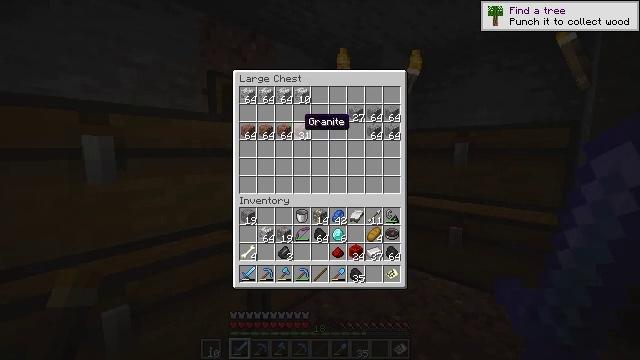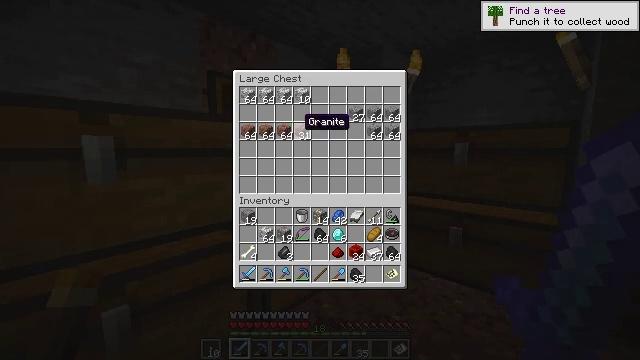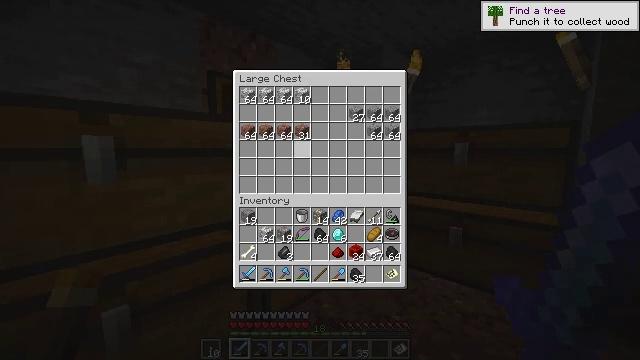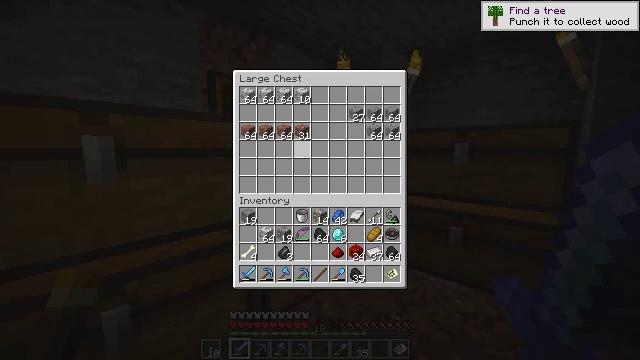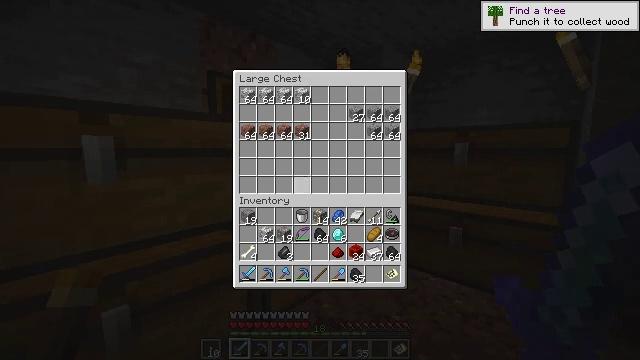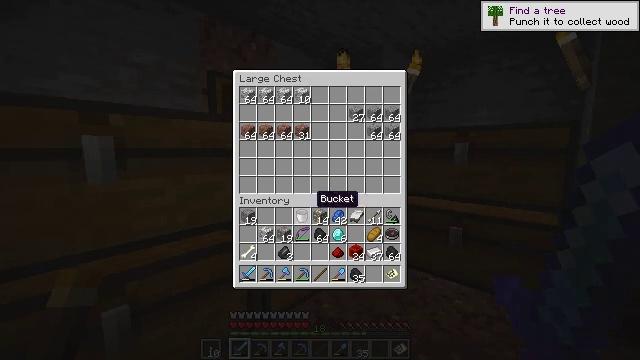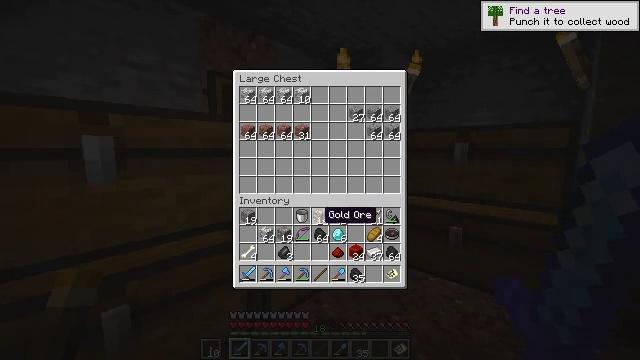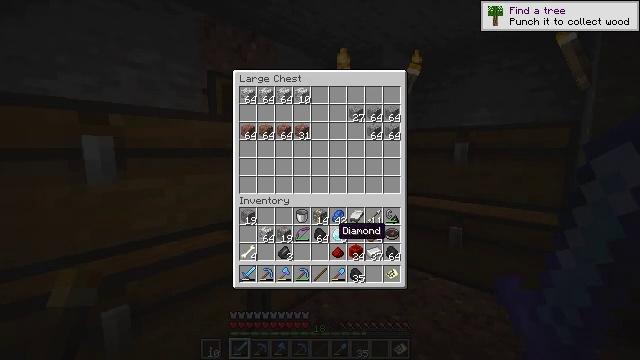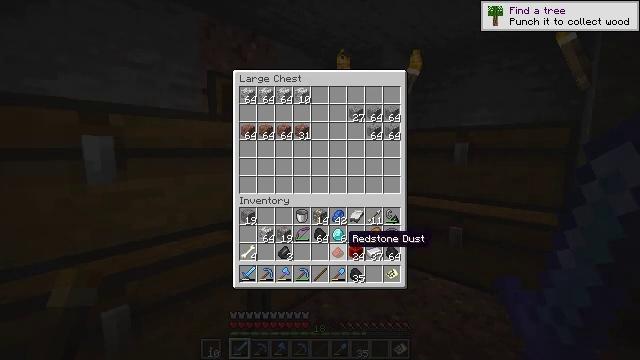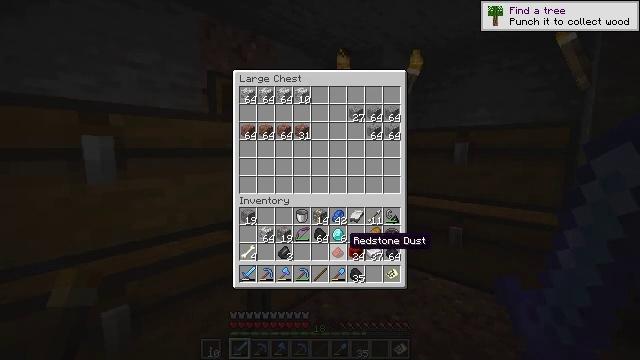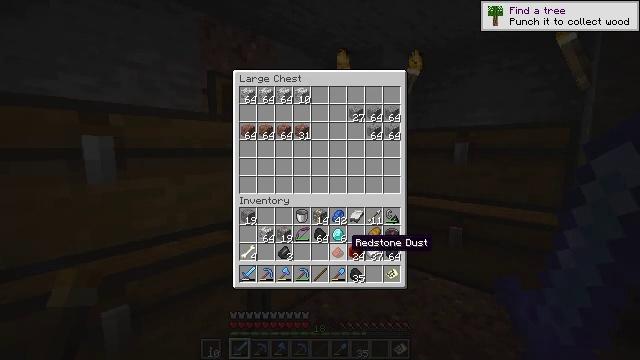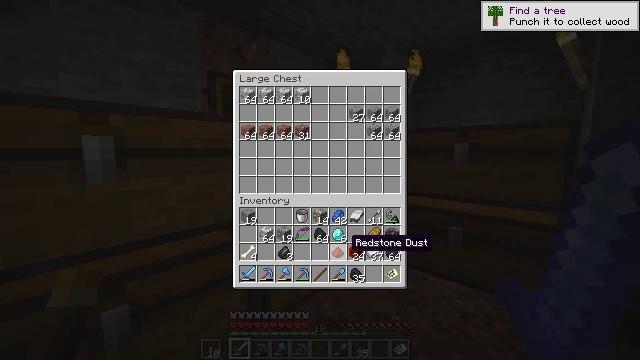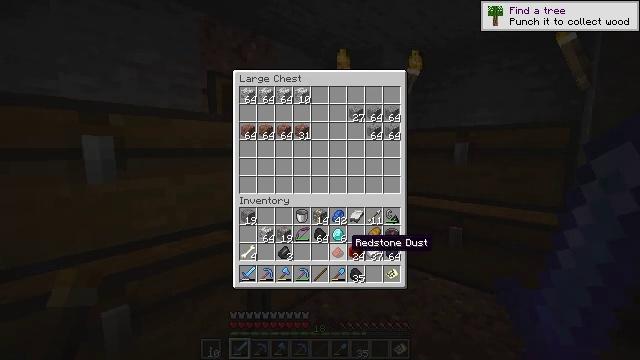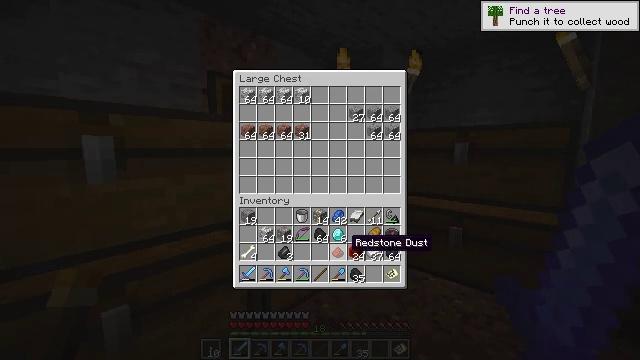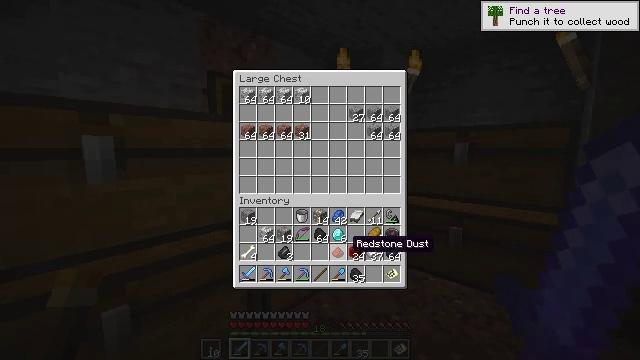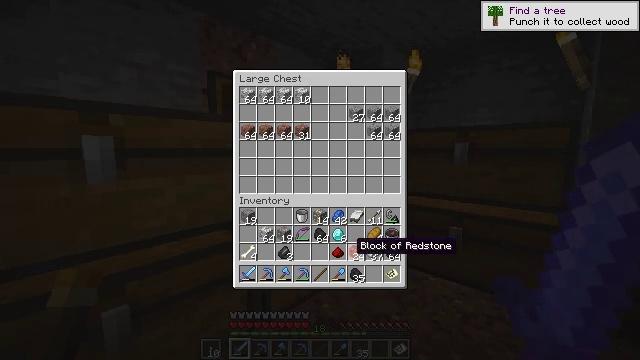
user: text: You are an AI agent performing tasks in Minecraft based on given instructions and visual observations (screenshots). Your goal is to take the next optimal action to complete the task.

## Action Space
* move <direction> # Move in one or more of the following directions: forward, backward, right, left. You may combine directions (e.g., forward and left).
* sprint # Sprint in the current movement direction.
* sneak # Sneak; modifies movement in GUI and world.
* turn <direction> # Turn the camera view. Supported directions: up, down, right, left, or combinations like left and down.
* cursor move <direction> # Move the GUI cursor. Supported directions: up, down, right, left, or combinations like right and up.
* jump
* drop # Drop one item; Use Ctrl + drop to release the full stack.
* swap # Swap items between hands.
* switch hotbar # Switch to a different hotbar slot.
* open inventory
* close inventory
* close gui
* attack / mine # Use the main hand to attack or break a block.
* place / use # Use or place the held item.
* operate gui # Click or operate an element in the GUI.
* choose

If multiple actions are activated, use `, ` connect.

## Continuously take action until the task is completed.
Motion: motion action
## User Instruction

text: Craft a coal block.
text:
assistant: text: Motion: no_op
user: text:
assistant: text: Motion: cursor move down
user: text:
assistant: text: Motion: cursor move down
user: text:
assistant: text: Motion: cursor move down
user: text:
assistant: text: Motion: cursor move right and down
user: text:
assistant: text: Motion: cursor move right and down
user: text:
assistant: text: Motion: cursor move right and down
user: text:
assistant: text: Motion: cursor move right and down
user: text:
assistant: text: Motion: no_op
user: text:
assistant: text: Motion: no_op
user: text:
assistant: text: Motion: no_op
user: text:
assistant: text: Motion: no_op
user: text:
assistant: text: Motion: no_op
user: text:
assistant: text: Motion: no_op
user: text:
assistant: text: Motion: no_op
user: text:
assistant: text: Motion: cursor move right
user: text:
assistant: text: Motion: no_op
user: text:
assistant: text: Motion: no_op
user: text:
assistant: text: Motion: no_op
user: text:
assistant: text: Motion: no_op
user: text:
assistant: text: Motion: no_op
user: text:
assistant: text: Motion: no_op
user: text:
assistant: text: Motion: no_op
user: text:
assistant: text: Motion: cursor move right
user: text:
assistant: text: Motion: cursor move right
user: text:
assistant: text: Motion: cursor move right and up
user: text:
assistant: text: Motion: cursor move up
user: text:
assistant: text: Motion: no_op
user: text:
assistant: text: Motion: no_op
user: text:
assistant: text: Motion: no_op